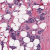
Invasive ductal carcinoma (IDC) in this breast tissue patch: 1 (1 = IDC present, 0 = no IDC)